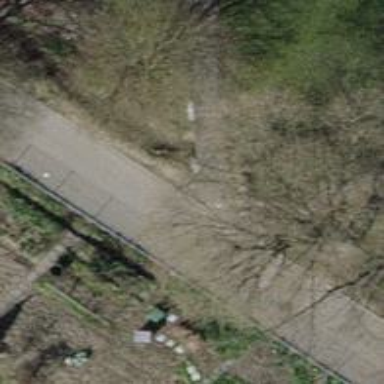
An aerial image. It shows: Footway bridge.